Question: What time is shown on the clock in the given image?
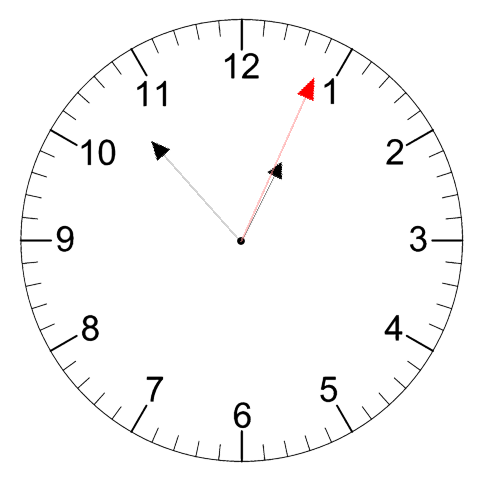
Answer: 12:53:04